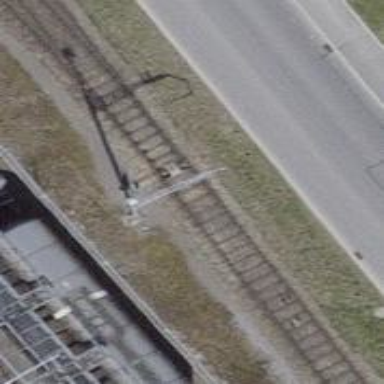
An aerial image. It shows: Railway switch.